A scalogram (wavelet time-scale view) of one vibration snapshot from a rotating machine is shown. Diagnose the rotating machine from this image, choosing from: normal, misalignment, unbalance, looseness.
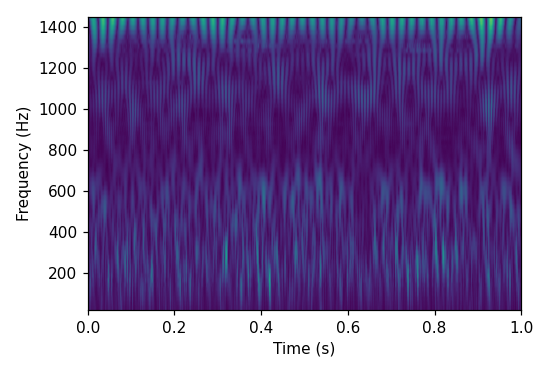
Answer: unbalance